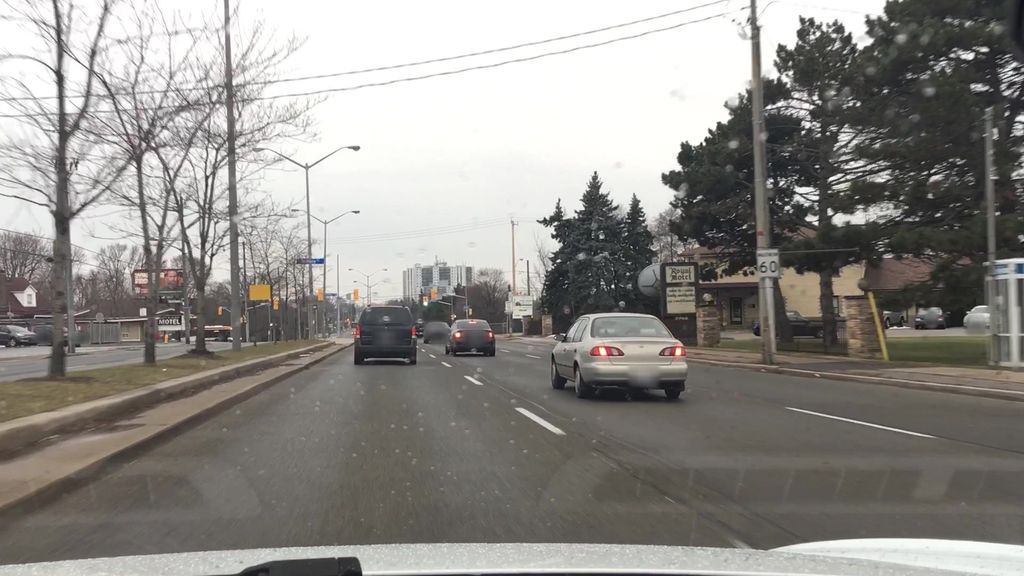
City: toronto